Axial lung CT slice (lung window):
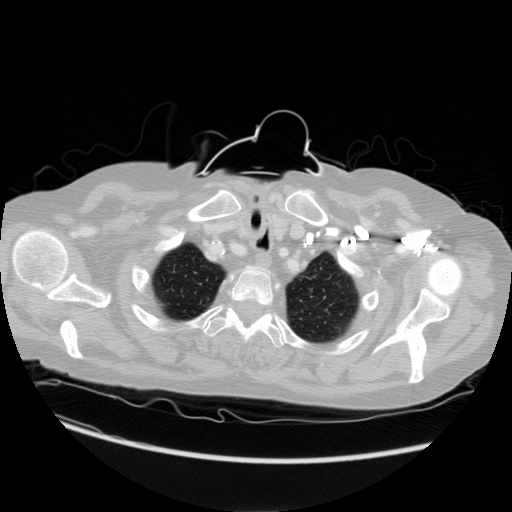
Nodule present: no